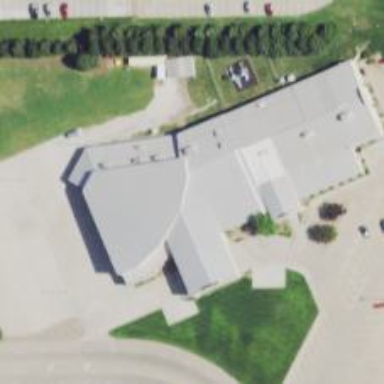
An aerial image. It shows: Public building.